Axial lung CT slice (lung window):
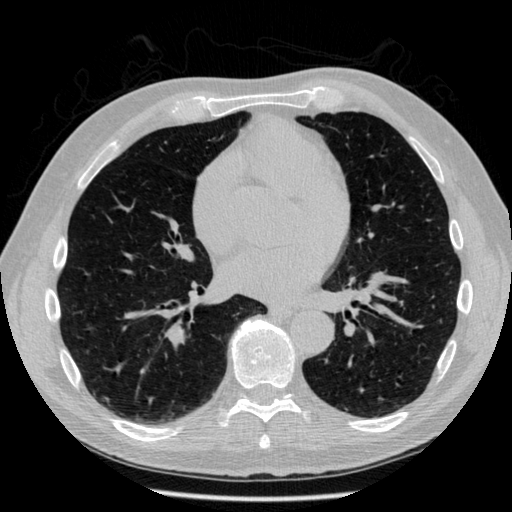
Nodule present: no